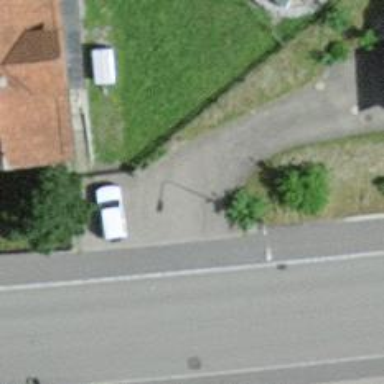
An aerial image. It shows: Bus stop with platform for public transport.